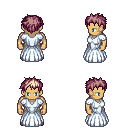
a pixel art fantasy rpg character, male body template, human, tanned skin, underdress, magenta pants, white blonde bedhead hairstyle, brown shoes, four views (front, back, left, right), 2x2 character sprite sheet, small pixel art, hard edges, no anti-aliasing